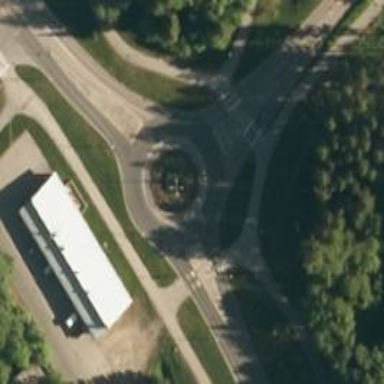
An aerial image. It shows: Secondary road with asphalt surface leading to roundabout.